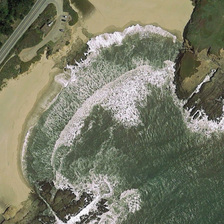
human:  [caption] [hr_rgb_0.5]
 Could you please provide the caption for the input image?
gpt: white waves in green ocean are near yellow beach and green plants .

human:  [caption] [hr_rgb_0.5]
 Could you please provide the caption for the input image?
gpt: white waves in green ocean are near yellow beach and green plants .

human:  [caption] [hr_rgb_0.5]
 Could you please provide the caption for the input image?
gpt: white waves in green ocean are near yellow beach and green plants .

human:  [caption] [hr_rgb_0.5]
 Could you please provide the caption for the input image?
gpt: white waves in green ocean are near yellow beach and green plants .

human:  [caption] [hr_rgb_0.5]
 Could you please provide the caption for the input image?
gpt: white waves in green ocean are near yellow beach and green plants .